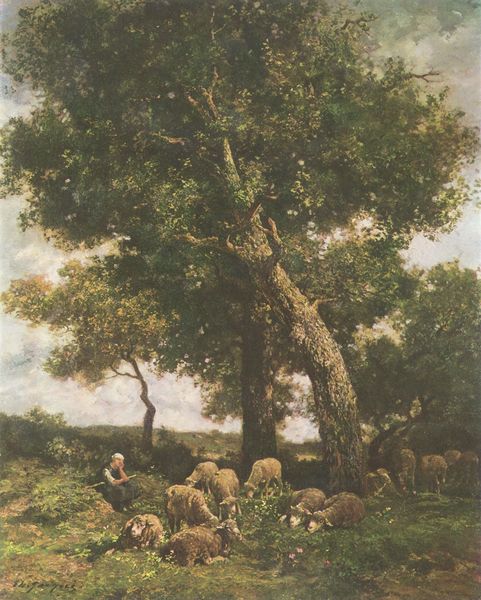
Titel: Auf der Weide
Künstler: Charles-Emile Jacue
Standort: Budapest
Institution: Szépmüvészeti Múzeum
Schlagwörter: baum, blau, blätter, dunkel, gemälde, gewitter, himmel, kopf, laub, mann, schatten, schlaf, weiß, wolken, baumstämme, bäume, grün, landschaft, ocker, sitzen, äste, blume, blumen, braun, frau, grau, hell, hintergrund, holz, hut, licht, ohr, ölbild, blüten, gras, rasen, tier, tiere, wiese, wolke, hochformat, arm, mensch, stein, steine, signatur, ast, baumstamm, feld, felder, gräser, horizont, natur, stamm, vieh, weide, busch, büsche, sonne, wiesen, boden, land, futter, realismus, blatt, pflanzen, ohren, wald, stock, fell, ruhig, sommer, ruhe, liegen, schlafen, biegung, perspektive, stab, mittag, nachmittag, grasen, herde, alm, idylle, pause, rast, romantik, ölgemälde, constable, wolle, realistisch, melancholie, junge, liegend, baumkrone, bauer, lamm, schaf, weiden, idyll, lichtung, laubbaum, sonnig, biedermeier, verschränkt, baumgruppe, romantisch, fressen, wäldchen, eiche, freilichtmalerei, frühjahr, haptisch, arkadien, hirtenstab, eichen, schafe, träumen, hirte, hirtin, hüten, schäfer, schäferin, äsen, ausruhen, klee, rasten, krumm, neigung, gewitterstimmung, hirtenstock, pastorale, pastellig, vertikale, schafherde, schafskopf, gelangweilt, schafhirte, akadien, stocke, büche, schaffell, besinnlich, sommerlich, fresesn, frühing, hprizont, hirtenstaab, schafhüter, 19. jhdt, liegende schafe, schwühl